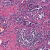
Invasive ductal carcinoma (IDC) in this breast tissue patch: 0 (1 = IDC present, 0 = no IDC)